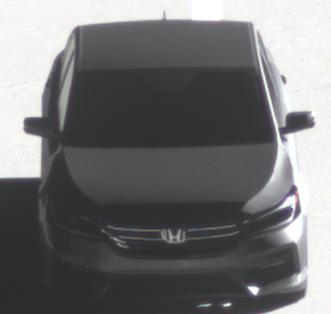
Make: Honda
Model: Accord Hybrid
Detailed model: 9. Generation
Model produced from: 2015
Model produced until: 2019
Doors: 4
Color: gray
Road condition: dry road
Daytime: sunrise or sunset
Contrast: high contrast